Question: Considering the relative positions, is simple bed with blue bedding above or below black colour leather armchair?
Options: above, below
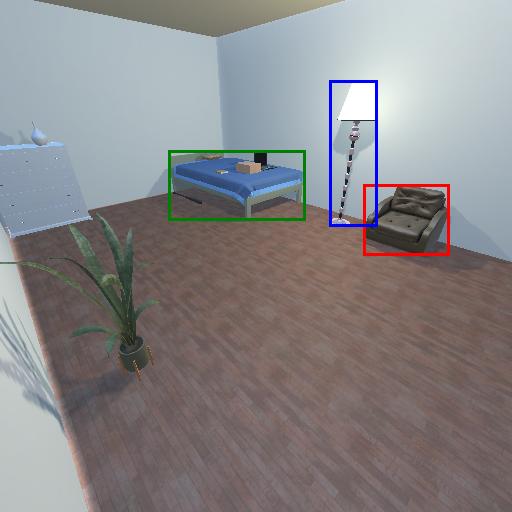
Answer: above